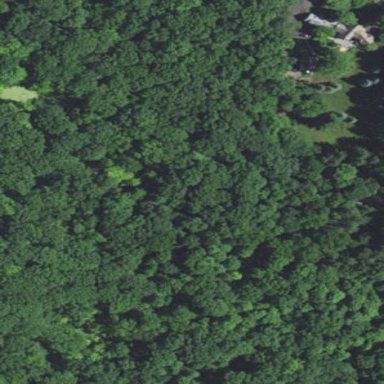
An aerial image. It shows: Nature reserve surrounded by woodland.